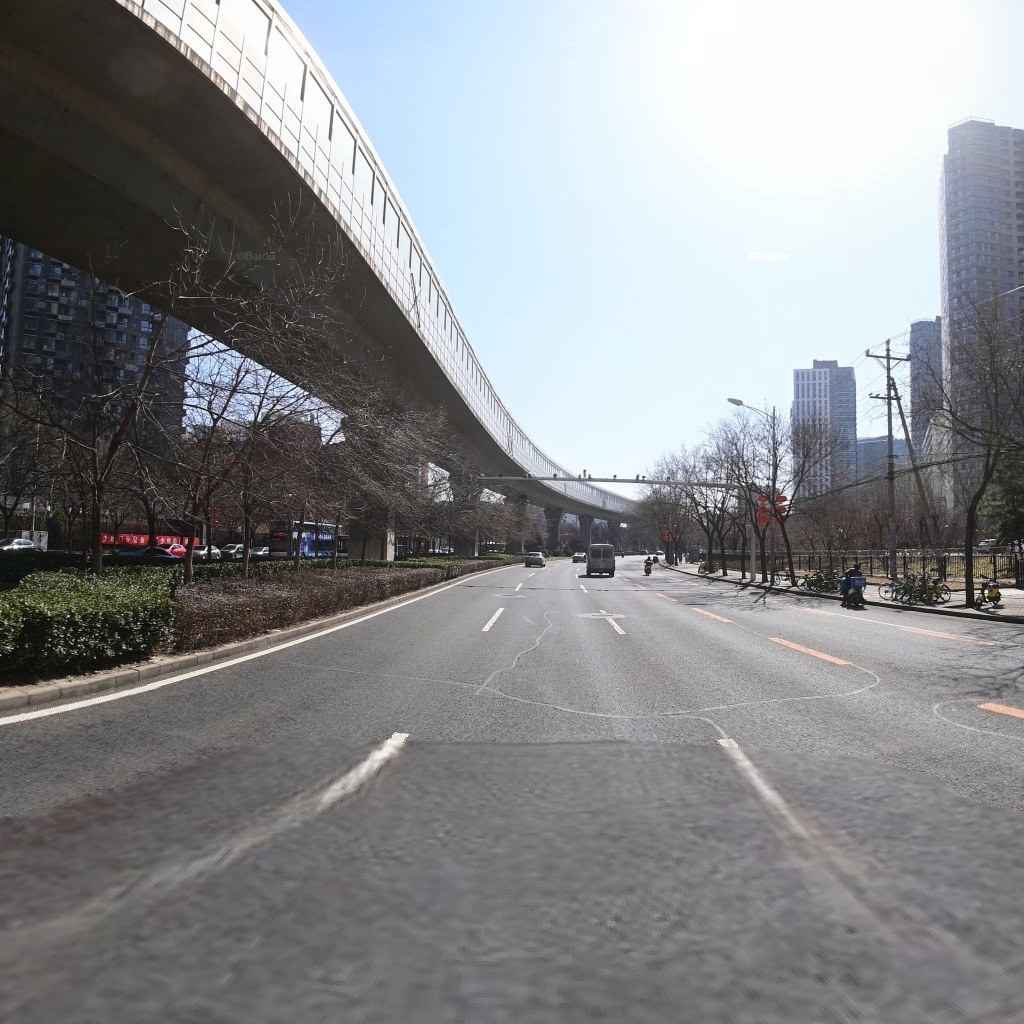
Region: Chaoyang
Road damage annotations: longitudinal patch, transverse patch, longitudinal patch, longitudinal patch, manhole cover